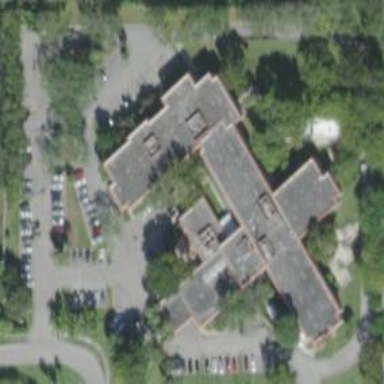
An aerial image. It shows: Nursing home.